Aerial crown-view tile of a tropical tree (Barro Colorado Island, Panama), acquired 20250616:
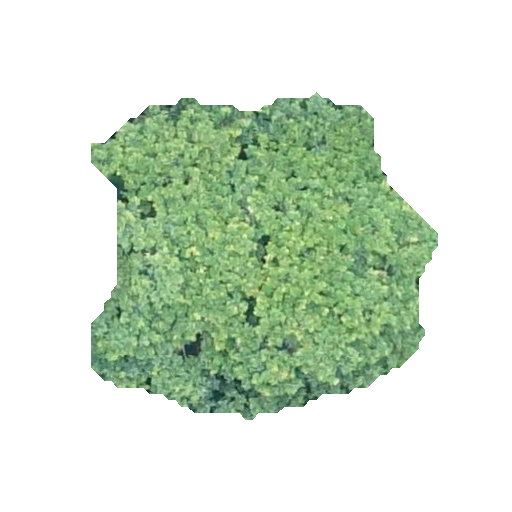
Species: Inga thibaudiana
GBIF accepted scientific name: Inga thibaudiana
Crown area: 125.781 m²